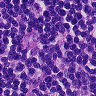
Metastatic tissue present: no